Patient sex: F
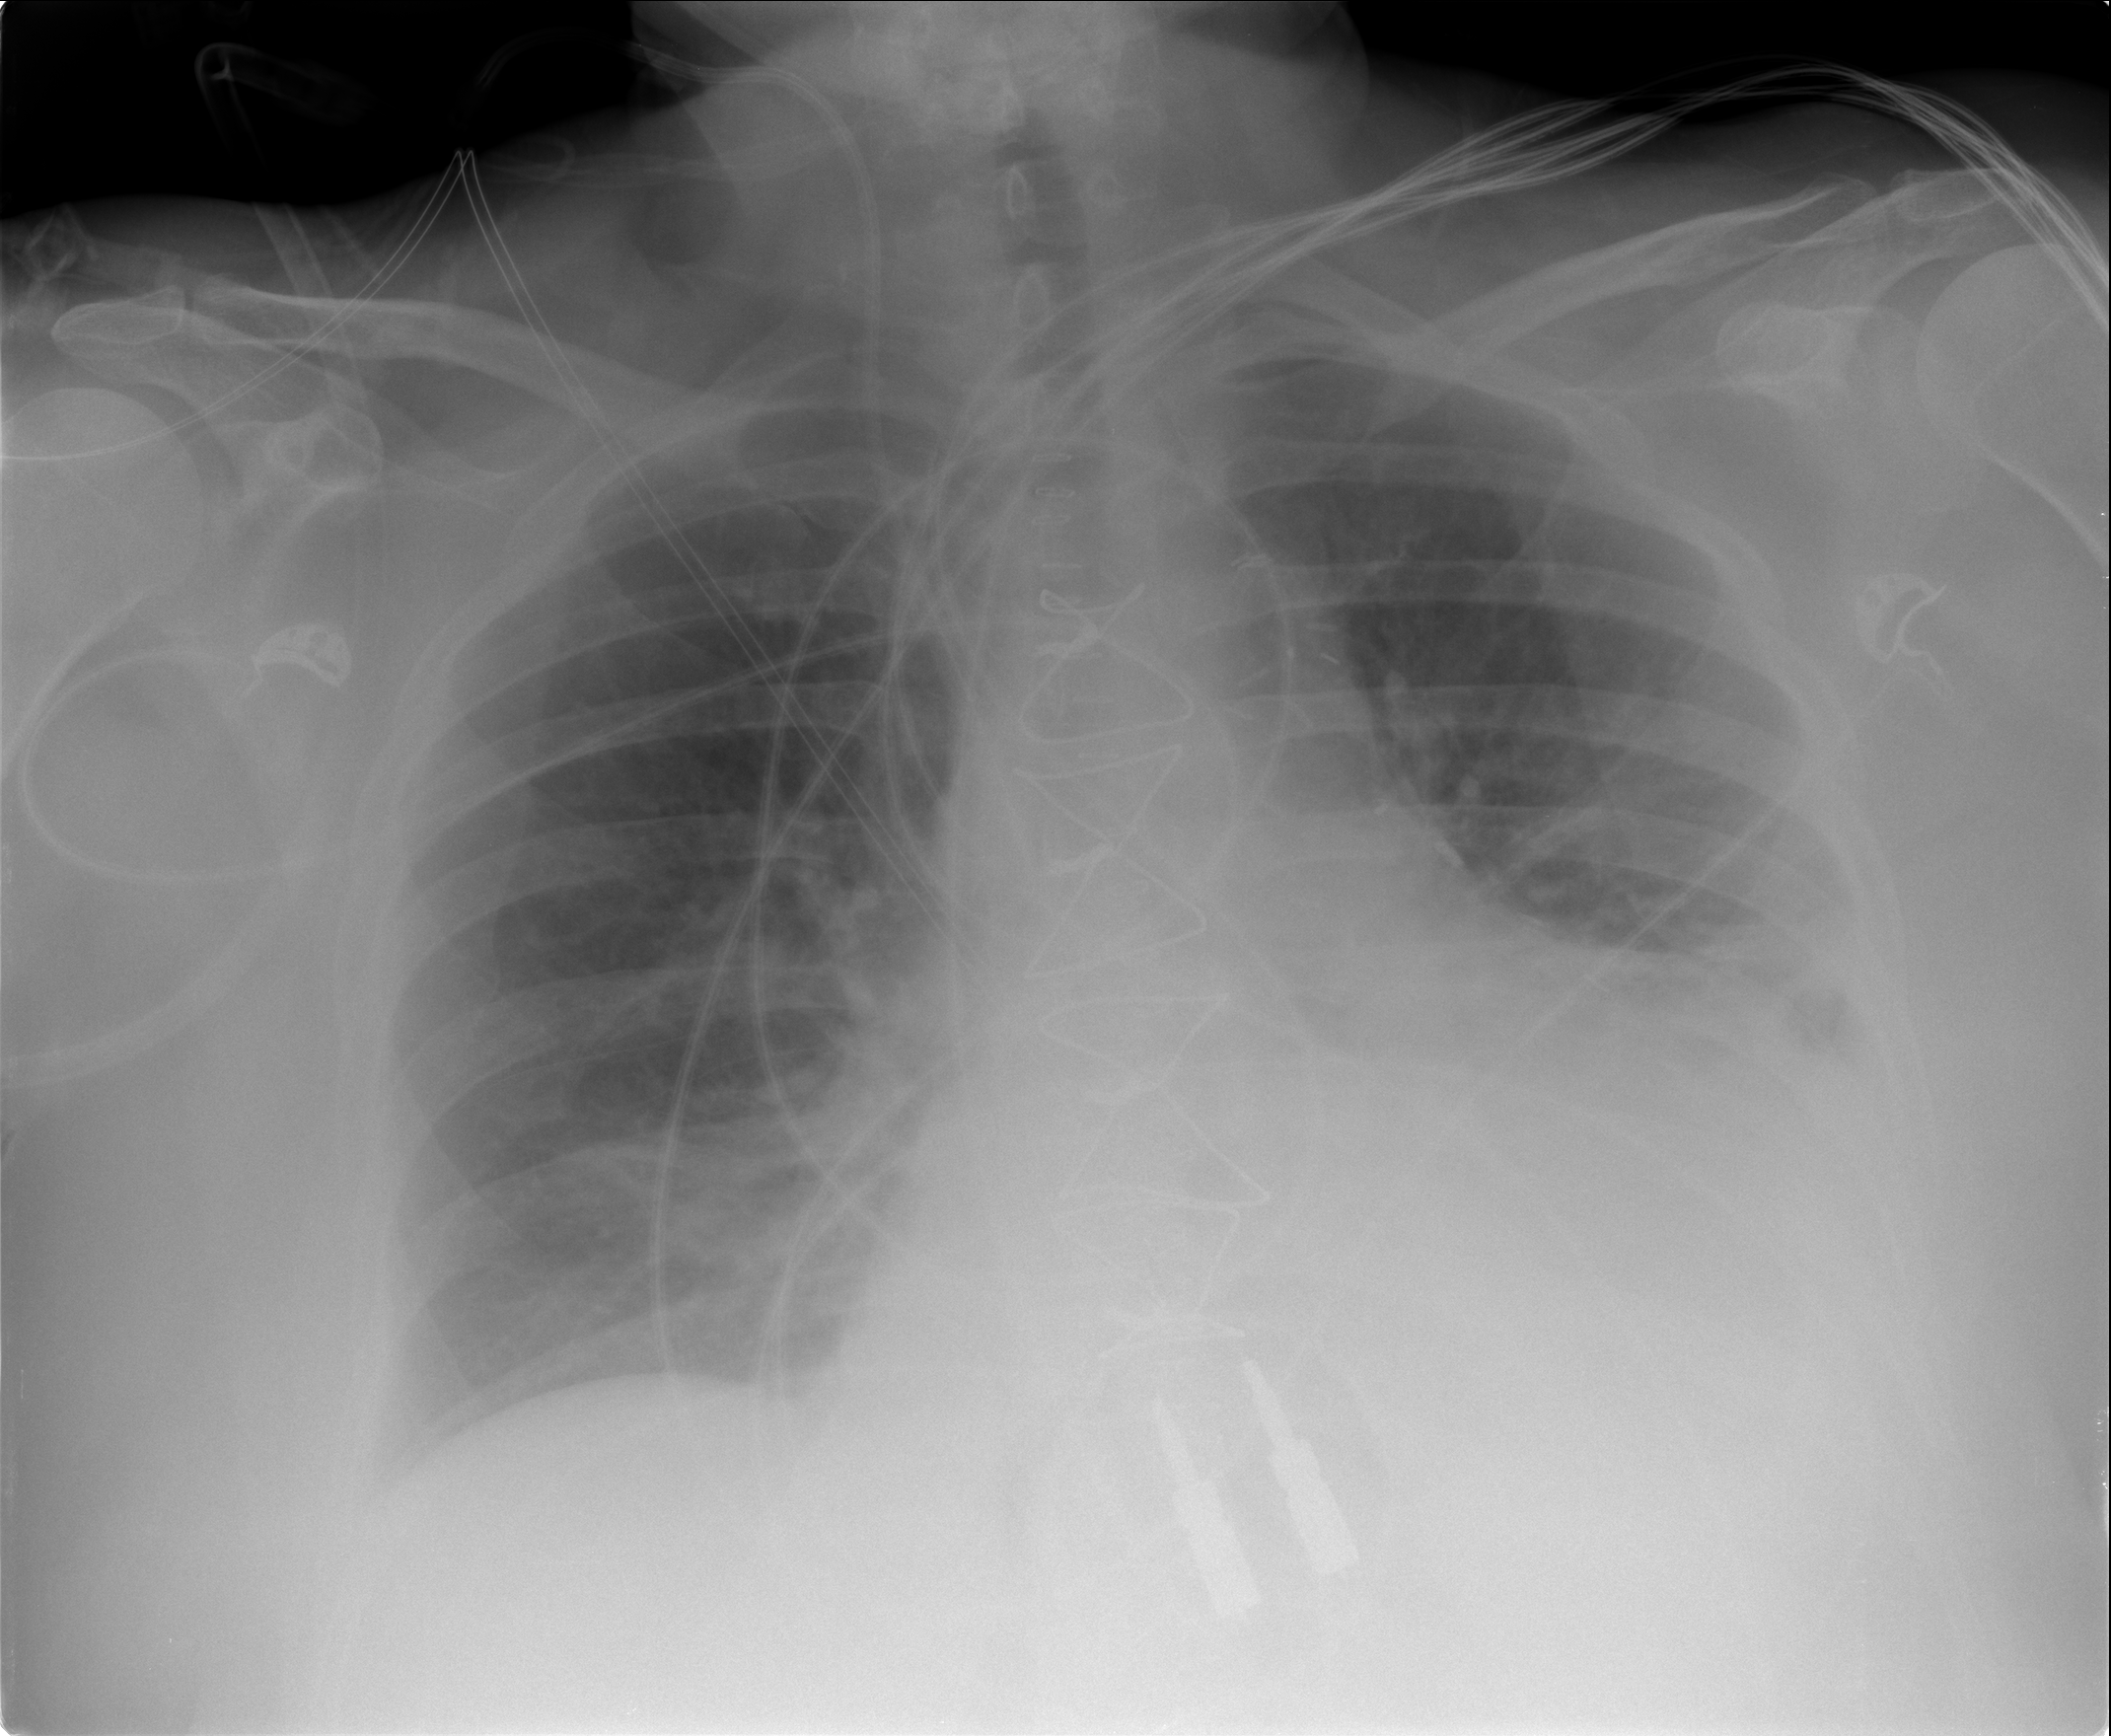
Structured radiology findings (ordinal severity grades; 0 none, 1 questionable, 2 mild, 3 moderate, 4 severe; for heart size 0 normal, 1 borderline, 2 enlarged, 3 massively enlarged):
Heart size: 2
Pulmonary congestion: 0
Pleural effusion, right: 0
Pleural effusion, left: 2
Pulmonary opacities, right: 0
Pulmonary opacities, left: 0
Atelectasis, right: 2
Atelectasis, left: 2